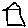
Label: house